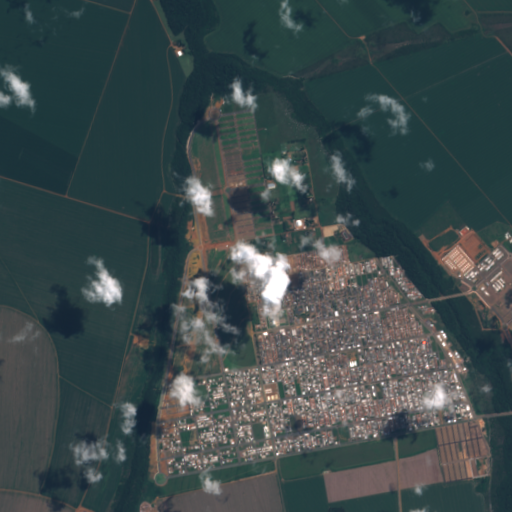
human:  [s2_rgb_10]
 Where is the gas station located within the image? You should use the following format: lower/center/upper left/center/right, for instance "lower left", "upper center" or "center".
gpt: The gas station is located in the lower right of the image.
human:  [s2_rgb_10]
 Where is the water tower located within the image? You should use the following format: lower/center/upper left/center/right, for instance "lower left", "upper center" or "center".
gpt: The water tower is located in the lower center of the image.
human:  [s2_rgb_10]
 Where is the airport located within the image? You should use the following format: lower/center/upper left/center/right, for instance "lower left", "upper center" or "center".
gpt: There is no airport in the image.